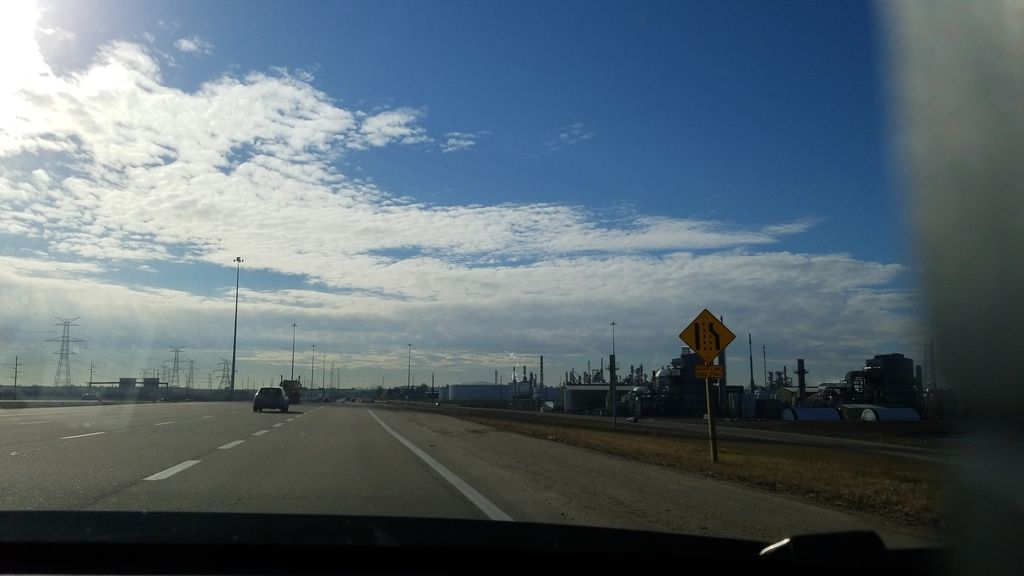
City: edmonton